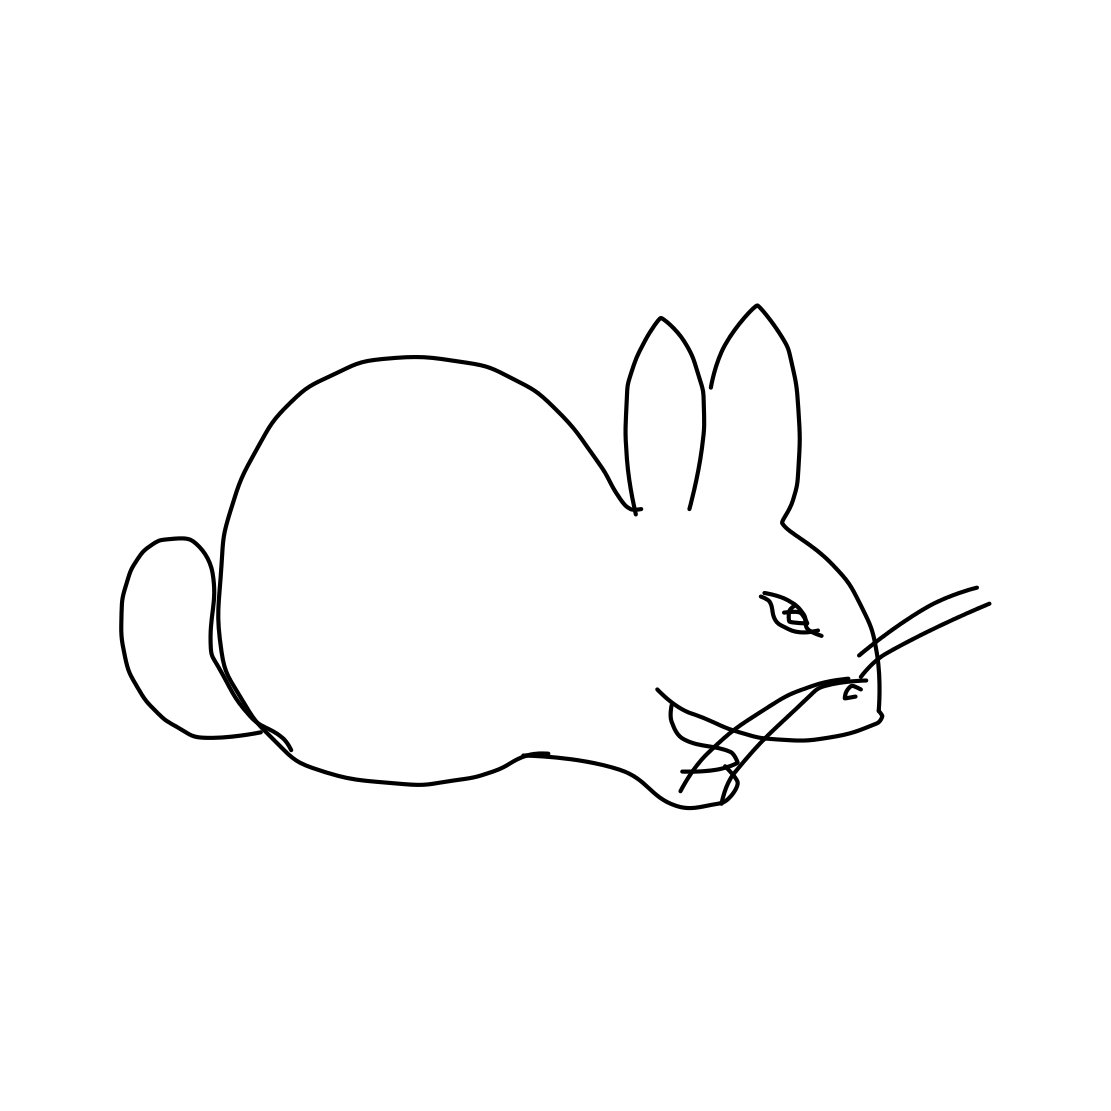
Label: rabbit